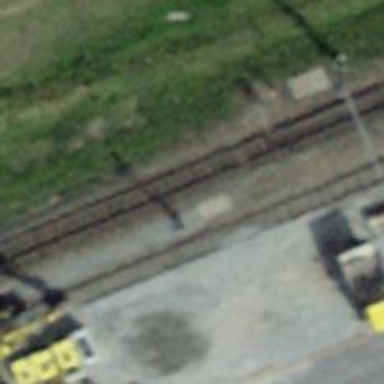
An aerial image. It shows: Railway signal.